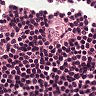
Metastatic tissue present: no